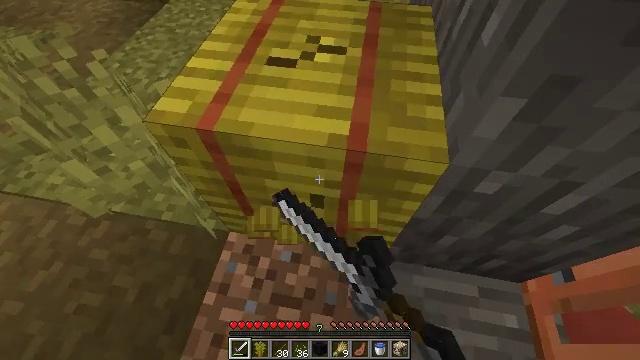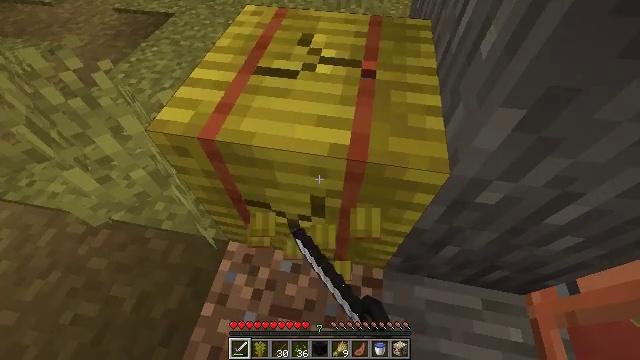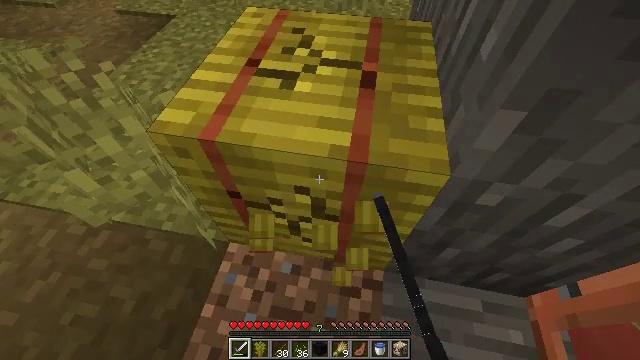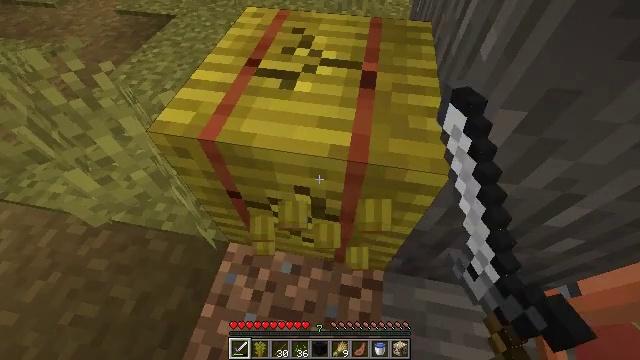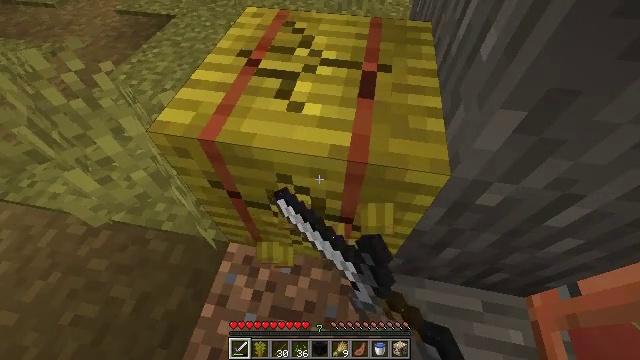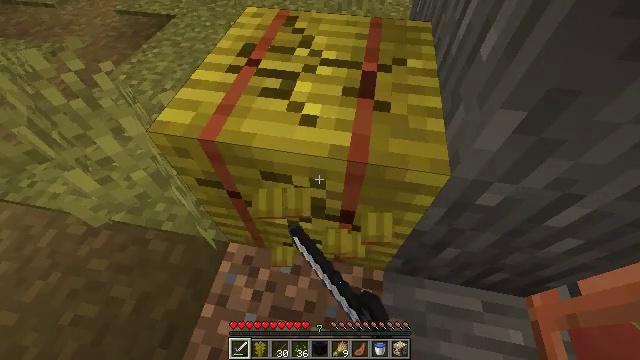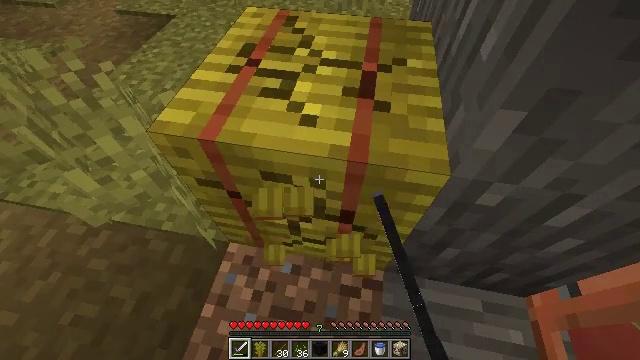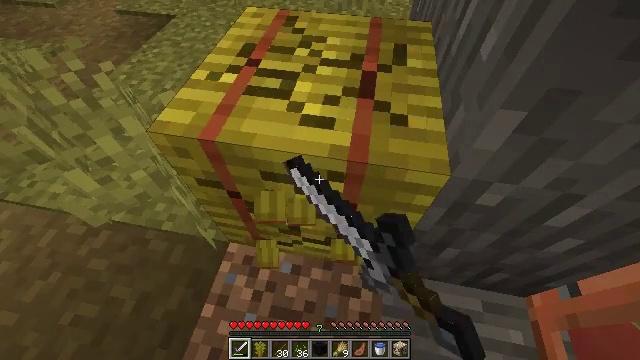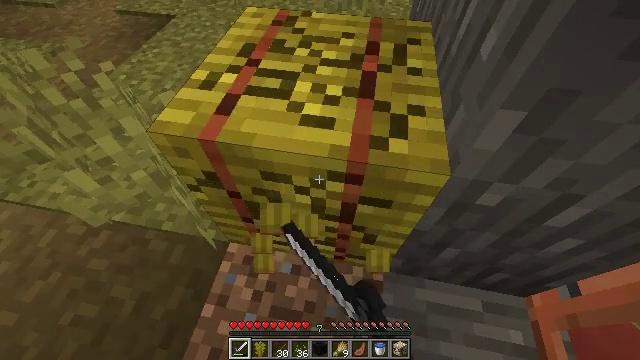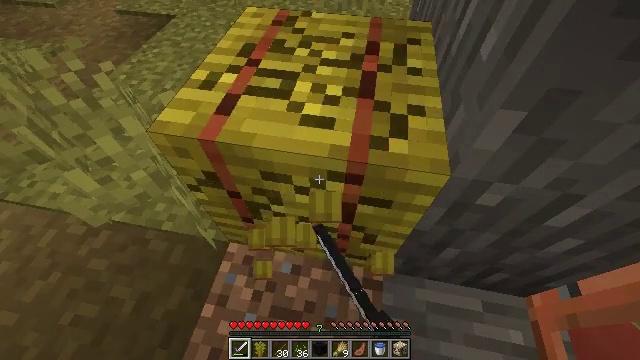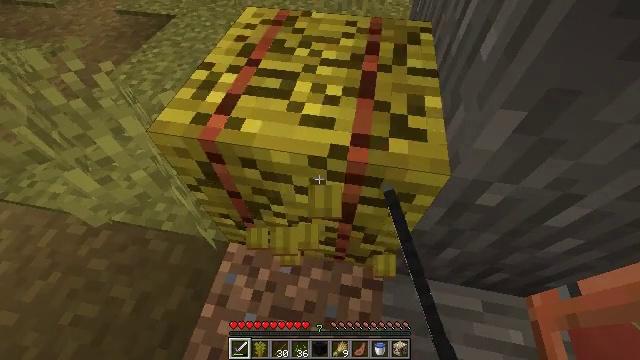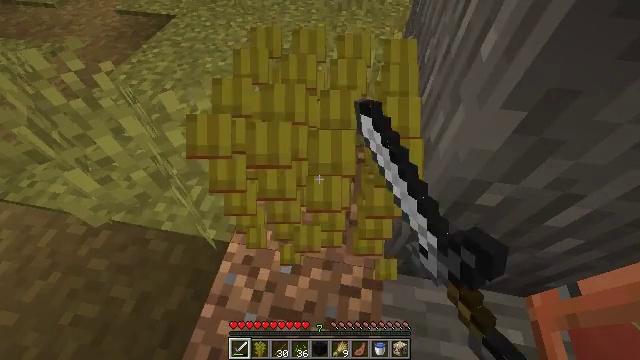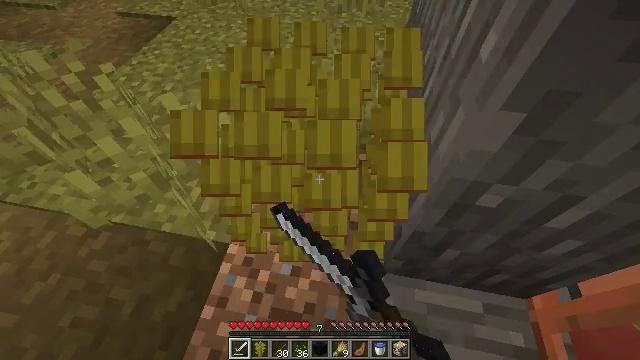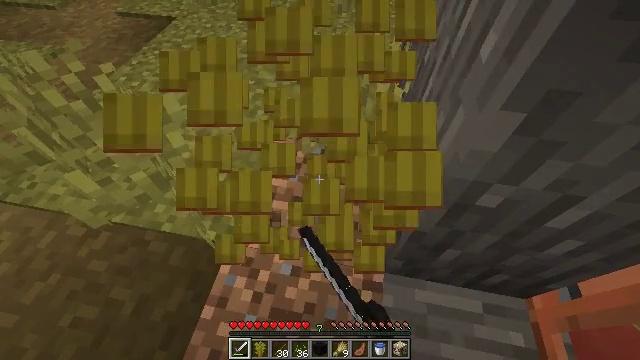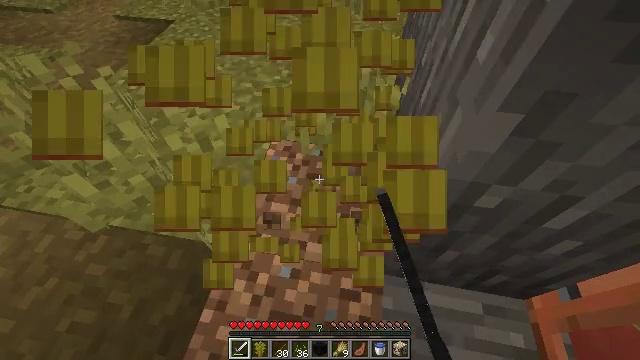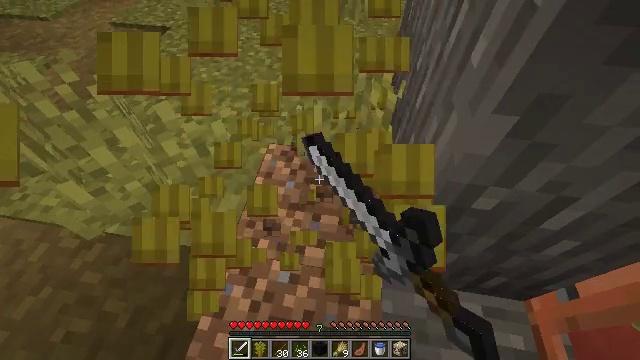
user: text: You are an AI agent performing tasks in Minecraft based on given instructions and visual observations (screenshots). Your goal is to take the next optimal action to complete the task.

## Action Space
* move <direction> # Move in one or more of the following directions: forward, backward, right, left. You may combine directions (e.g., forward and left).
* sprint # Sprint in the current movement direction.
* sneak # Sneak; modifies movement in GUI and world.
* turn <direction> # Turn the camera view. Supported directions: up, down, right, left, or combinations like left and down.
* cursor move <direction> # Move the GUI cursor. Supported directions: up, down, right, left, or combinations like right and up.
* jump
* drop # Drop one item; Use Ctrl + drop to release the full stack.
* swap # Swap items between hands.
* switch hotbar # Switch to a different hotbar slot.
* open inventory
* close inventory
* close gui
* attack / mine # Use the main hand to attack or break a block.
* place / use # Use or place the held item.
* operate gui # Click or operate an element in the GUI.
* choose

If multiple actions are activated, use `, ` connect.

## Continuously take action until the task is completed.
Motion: motion action
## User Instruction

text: Attack the hay block to get hay.
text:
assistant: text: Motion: turn up, attack / mine
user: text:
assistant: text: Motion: attack / mine
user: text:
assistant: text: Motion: attack / mine
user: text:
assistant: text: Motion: attack / mine
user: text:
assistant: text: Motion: attack / mine
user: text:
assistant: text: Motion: attack / mine
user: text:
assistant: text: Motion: attack / mine
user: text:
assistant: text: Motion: attack / mine
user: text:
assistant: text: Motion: attack / mine
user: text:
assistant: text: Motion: attack / mine
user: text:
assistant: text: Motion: attack / mine
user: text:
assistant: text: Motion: attack / mine
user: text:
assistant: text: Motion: attack / mine
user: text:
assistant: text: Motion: attack / mine
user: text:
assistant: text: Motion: attack / mine
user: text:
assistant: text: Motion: attack / mine